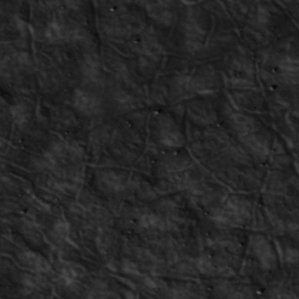
Label: non_frost